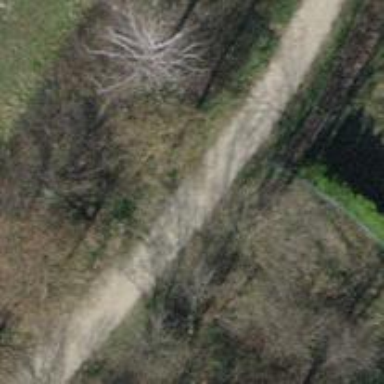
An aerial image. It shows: Compacted path.